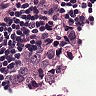
Metastatic tissue present: yes